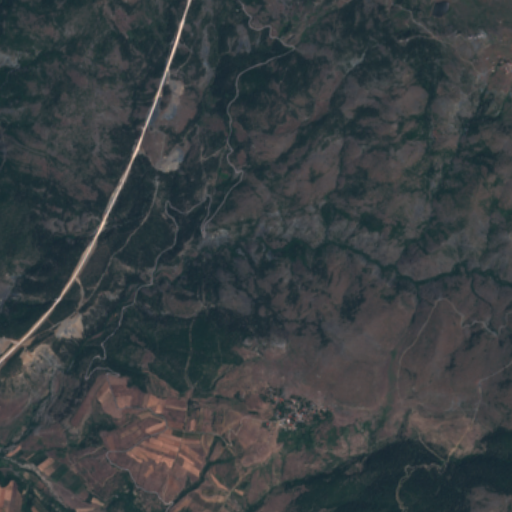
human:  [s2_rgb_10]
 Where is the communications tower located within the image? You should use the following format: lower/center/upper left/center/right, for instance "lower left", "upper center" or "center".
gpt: The communications tower is located in the upper right of the image.
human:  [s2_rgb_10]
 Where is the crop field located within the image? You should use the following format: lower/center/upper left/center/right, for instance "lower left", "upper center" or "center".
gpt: The crop field is located in the lower left of the image.
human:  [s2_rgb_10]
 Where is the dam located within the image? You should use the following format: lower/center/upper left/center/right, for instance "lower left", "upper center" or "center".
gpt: The dam is located in the upper right of the image.
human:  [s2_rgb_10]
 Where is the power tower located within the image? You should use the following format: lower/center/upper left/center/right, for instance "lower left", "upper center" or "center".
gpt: There is no power tower in the image.